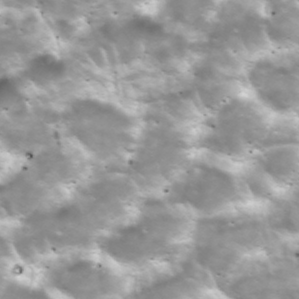
Label: non_frost